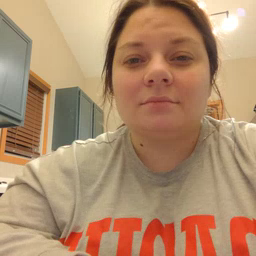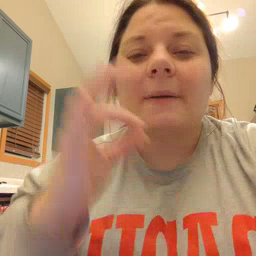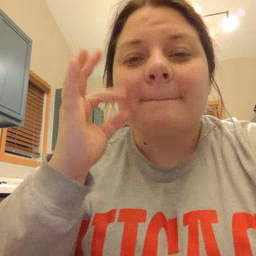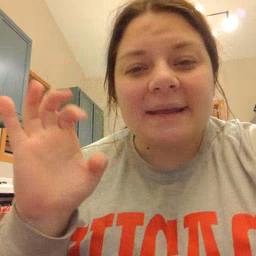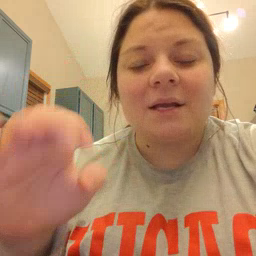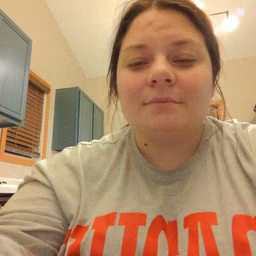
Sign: bee